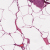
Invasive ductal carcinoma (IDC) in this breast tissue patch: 0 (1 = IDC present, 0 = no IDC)